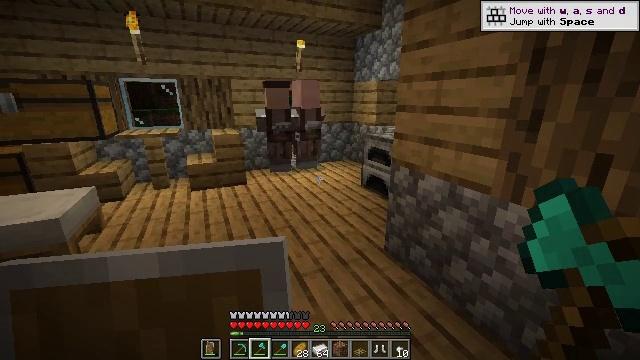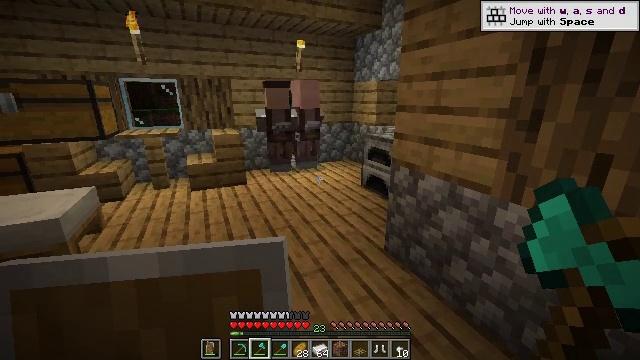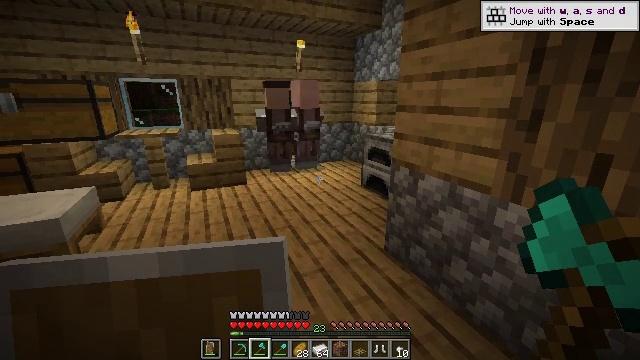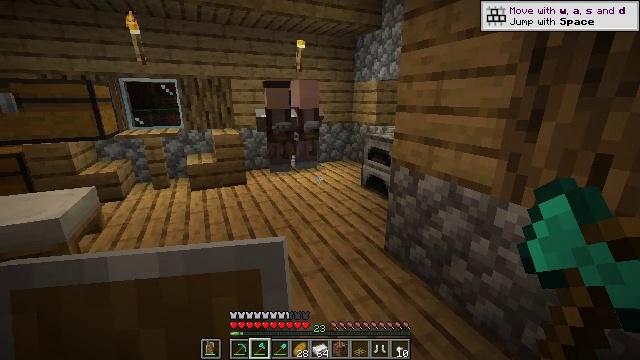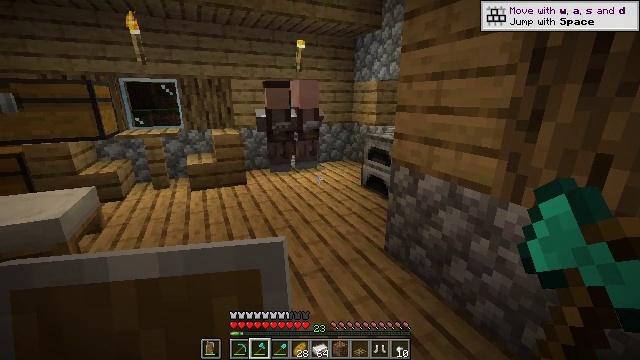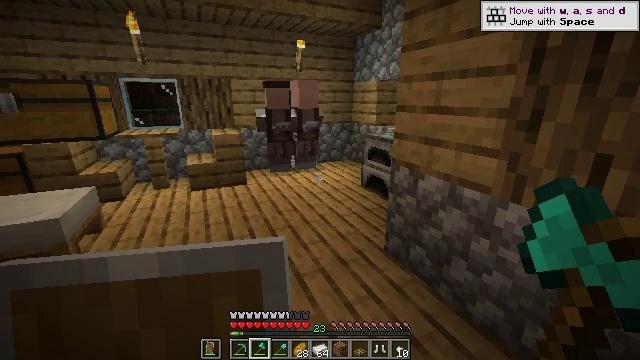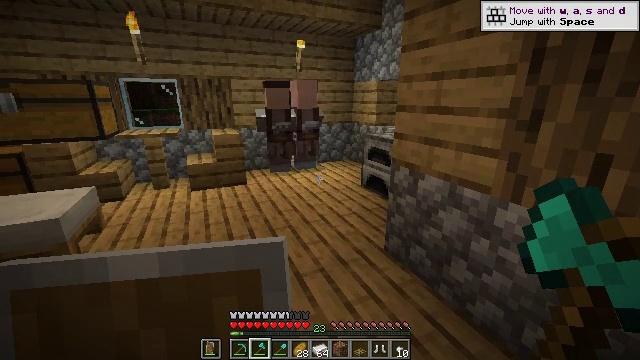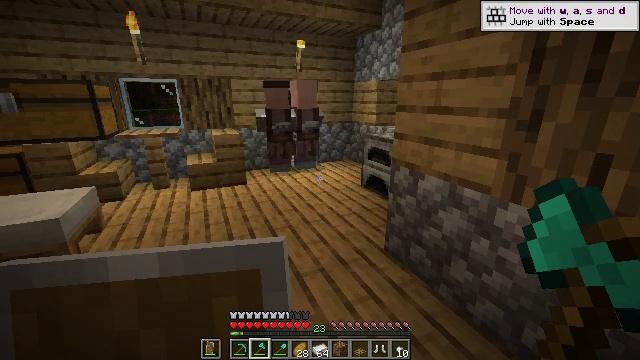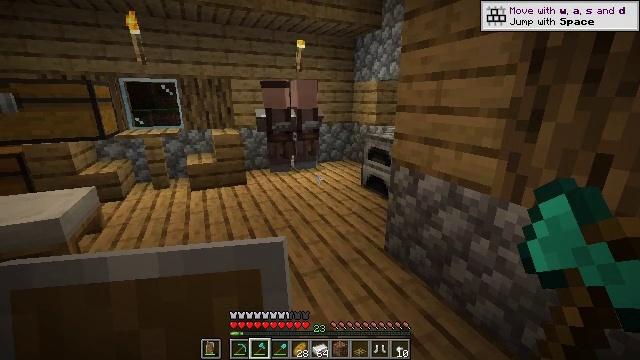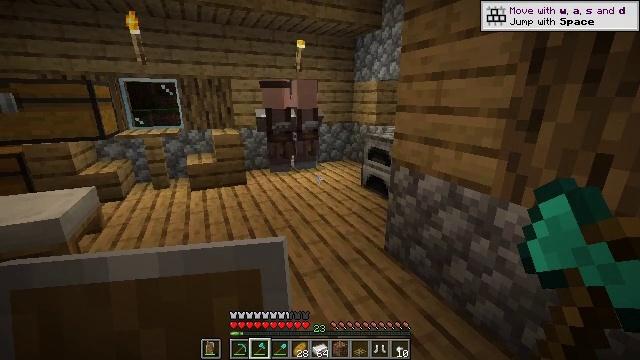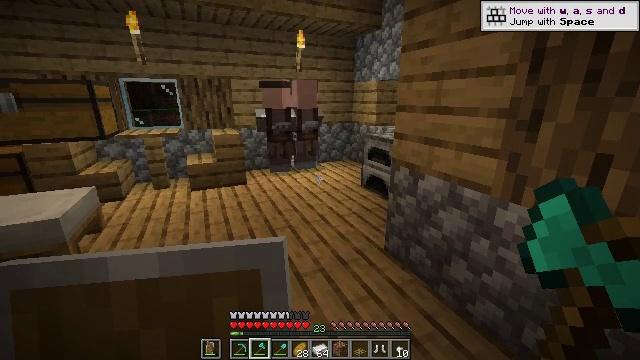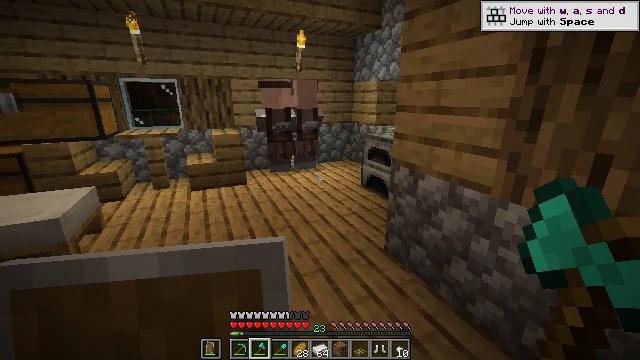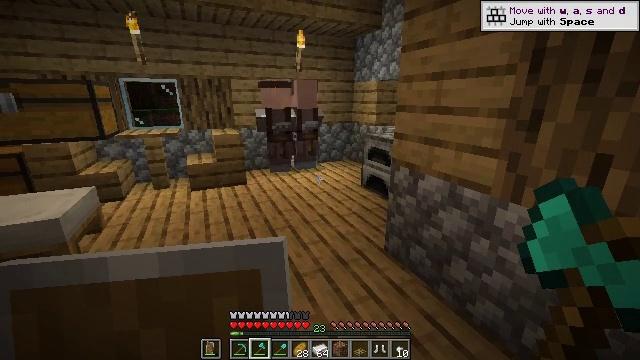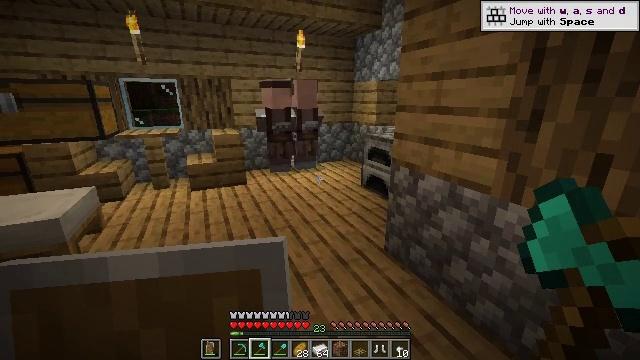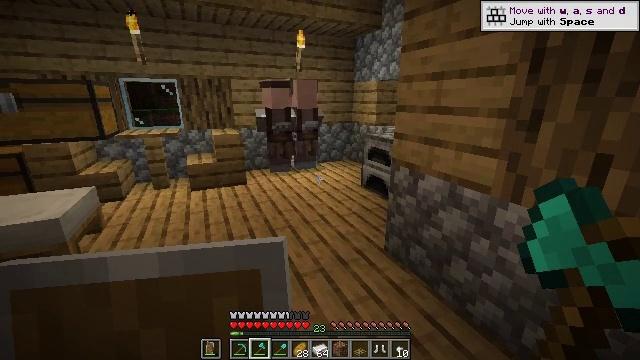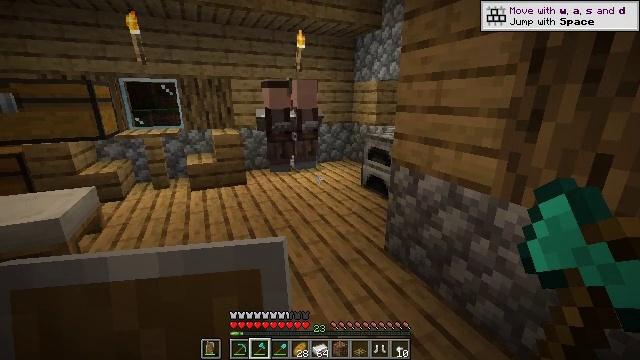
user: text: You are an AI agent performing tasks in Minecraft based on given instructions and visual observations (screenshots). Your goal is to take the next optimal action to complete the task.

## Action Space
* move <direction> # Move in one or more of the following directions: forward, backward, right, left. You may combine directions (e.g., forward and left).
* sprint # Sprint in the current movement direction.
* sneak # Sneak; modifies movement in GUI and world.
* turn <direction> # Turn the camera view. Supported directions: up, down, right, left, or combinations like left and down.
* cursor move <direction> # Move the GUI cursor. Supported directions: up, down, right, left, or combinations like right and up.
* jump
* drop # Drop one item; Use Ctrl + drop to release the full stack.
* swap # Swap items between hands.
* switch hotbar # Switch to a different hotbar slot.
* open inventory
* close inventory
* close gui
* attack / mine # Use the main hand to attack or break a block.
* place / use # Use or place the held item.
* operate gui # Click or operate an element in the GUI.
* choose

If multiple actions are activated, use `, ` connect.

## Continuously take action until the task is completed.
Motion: motion action
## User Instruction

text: craft item air
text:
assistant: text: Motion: no_op
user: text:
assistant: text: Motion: no_op
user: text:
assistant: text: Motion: no_op
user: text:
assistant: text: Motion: no_op
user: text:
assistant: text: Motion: no_op
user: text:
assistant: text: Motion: no_op
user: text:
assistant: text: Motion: no_op
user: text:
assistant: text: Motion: no_op
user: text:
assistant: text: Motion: no_op
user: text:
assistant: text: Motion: no_op
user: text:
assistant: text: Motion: no_op
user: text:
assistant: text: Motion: no_op
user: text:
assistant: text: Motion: no_op
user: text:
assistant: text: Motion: no_op
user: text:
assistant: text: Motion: no_op
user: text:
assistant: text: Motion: no_op
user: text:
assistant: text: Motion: no_op
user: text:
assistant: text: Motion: no_op
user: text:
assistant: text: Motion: no_op
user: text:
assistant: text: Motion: no_op
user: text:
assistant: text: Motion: no_op
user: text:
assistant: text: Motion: no_op
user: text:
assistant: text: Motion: no_op
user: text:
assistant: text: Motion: no_op
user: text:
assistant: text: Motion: no_op
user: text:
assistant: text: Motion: no_op
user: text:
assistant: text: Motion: no_op
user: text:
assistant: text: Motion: no_op
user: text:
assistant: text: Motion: no_op
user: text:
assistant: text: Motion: no_op